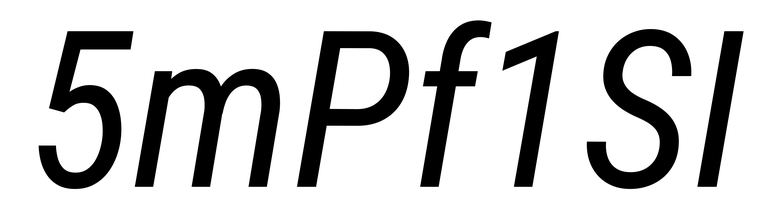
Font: Roboto-Italic_Condensed_Italic